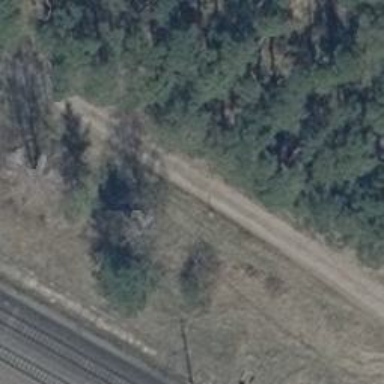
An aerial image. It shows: Track with grade 4 tracktype.